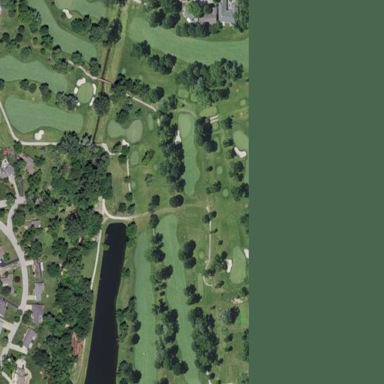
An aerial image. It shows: Golf course.